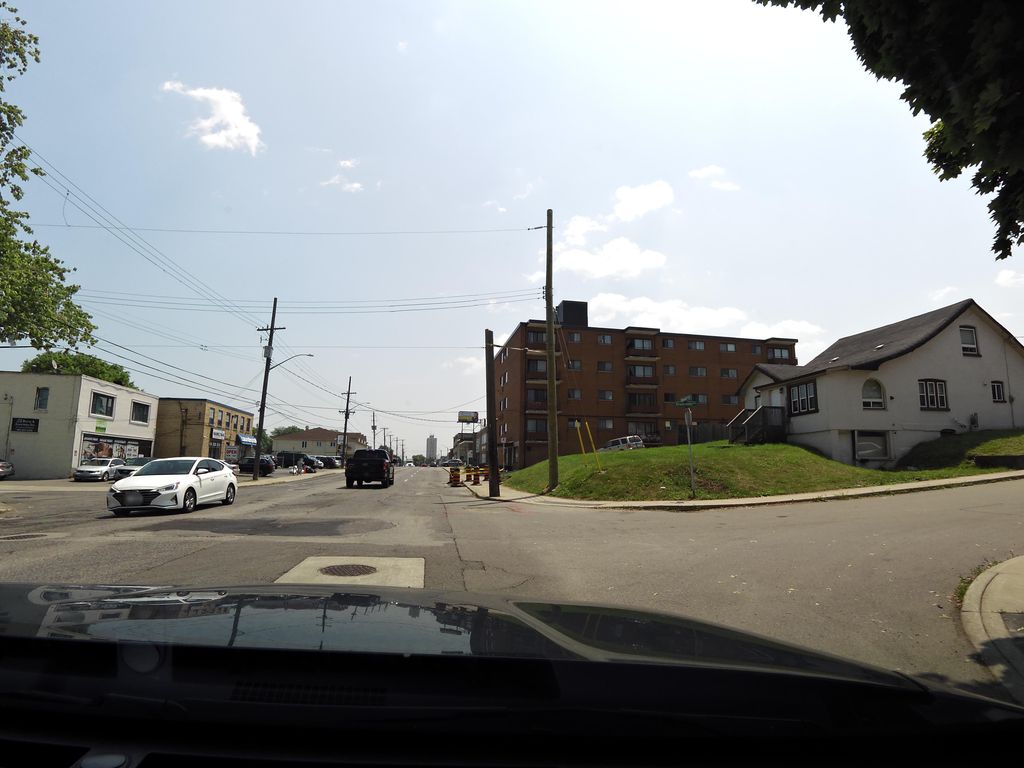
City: hamilton